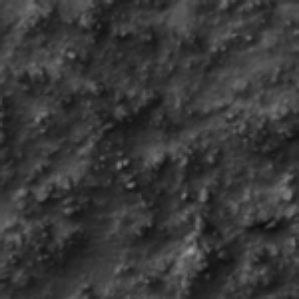
Label: frost